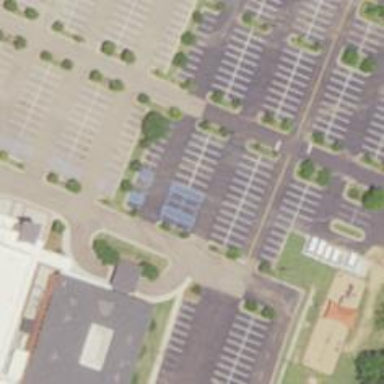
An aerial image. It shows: Parking space.